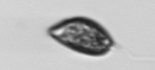
Label: Prorocentrum_triestinum